Field crop: maize
Growth stage: 1
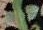
Species: datura